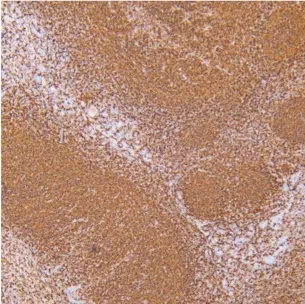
(C) Immunohistochemistry (IHC) analysis demonstrated positive expression of CD20.
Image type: pathology (immunostaining)